RGB frame:
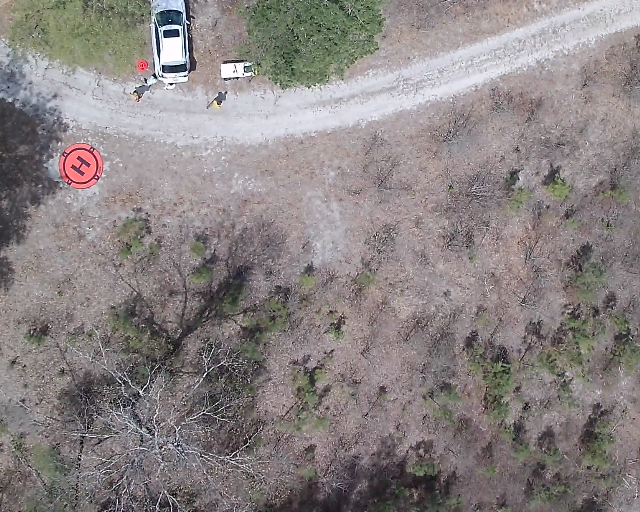
Thermal frame:
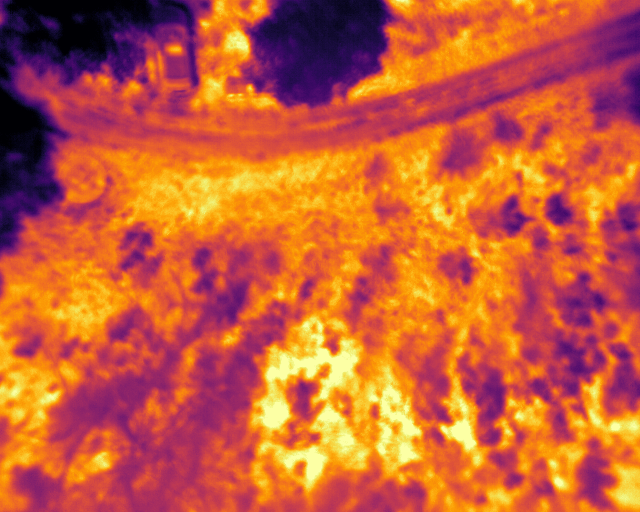
Captured: 2026-02-26 02:26:45
Pixels at or above 80 °C: 0 (fraction of frame: 0)